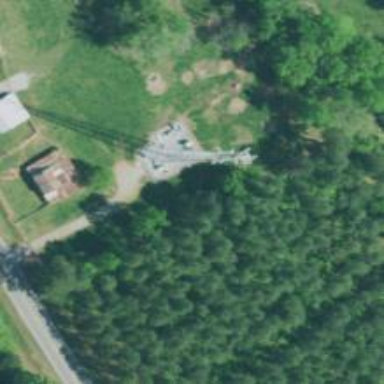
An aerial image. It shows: Mast tower used for communication.